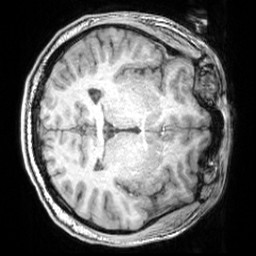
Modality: T1w
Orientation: axial
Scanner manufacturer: siemens
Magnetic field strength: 3 T
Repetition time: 1.81 s
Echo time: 0.00345 s